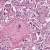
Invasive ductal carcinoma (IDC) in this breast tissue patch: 1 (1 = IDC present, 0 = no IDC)